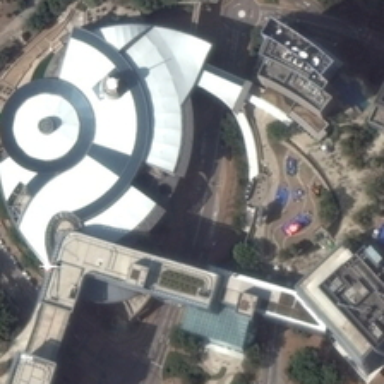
Several buildings and green trees are near a white building .